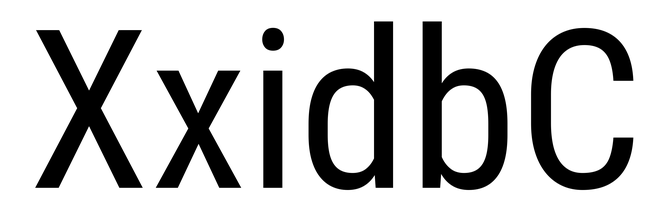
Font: Roboto_Condensed_Regular